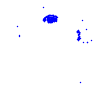
Particle: electron